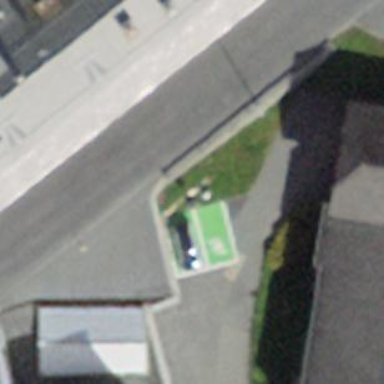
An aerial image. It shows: Charging station.